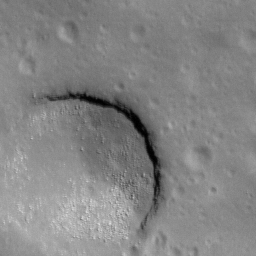
Pit: Mare Moscoviense Pit
Host crater: Mare Moscoviense
Host type: mare
Lunar coordinates: latitude 29.503, longitude 150.465